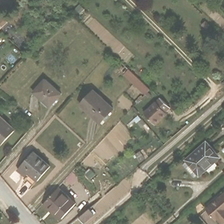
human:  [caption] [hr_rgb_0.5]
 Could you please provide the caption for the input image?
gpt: some buildings and green trees are in a medium residential area .

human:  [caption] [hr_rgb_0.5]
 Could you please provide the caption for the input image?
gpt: some buildings and green trees are in a medium residential area .

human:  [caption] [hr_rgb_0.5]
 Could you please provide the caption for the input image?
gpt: some buildings and green trees are in a medium residential area .

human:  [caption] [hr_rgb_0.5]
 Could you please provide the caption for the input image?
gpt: some buildings and green trees are in a medium residential area .

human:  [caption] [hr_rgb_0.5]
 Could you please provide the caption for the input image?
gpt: some buildings and green trees are in a medium residential area .